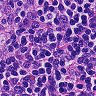
Metastatic tissue present: no